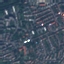
Label: Residential